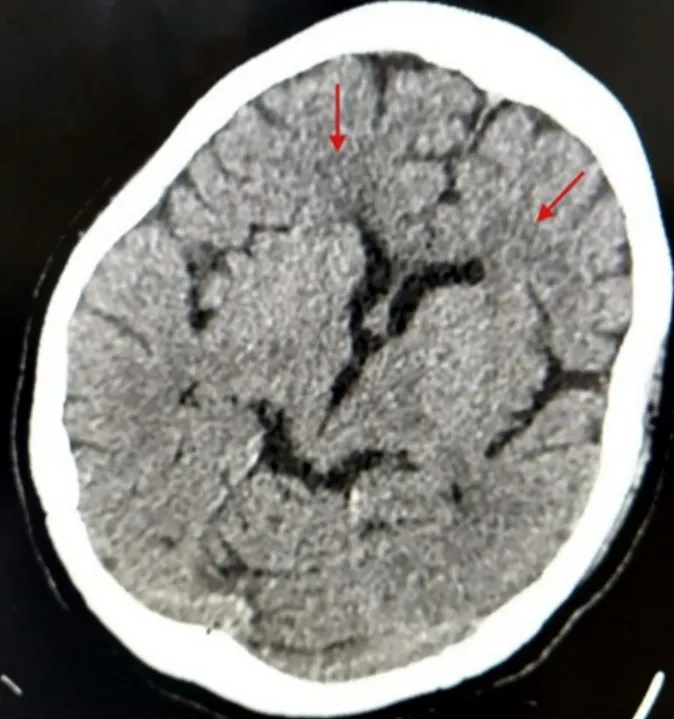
Computed tomography scan of the head showing white matter hypodensities (red arrow) in bilateral frontal lobes.
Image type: radiology (ct)